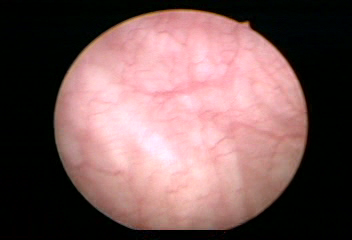
Modality: WLC
Class: Normal mucosa
Bladder cancer association: No